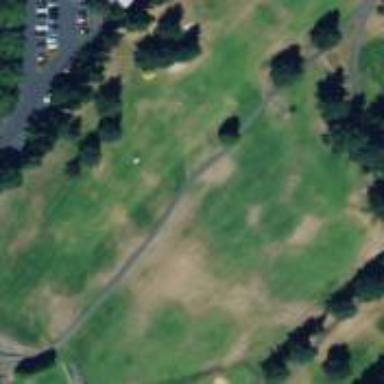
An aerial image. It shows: Grassy area designated as driving range for golf.